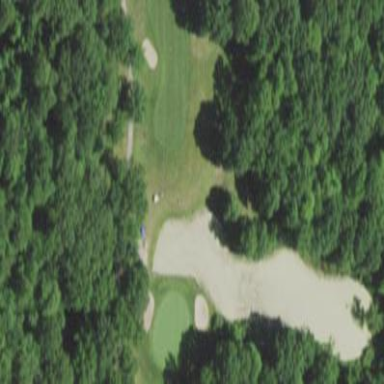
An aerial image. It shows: Water hazard on golf course.